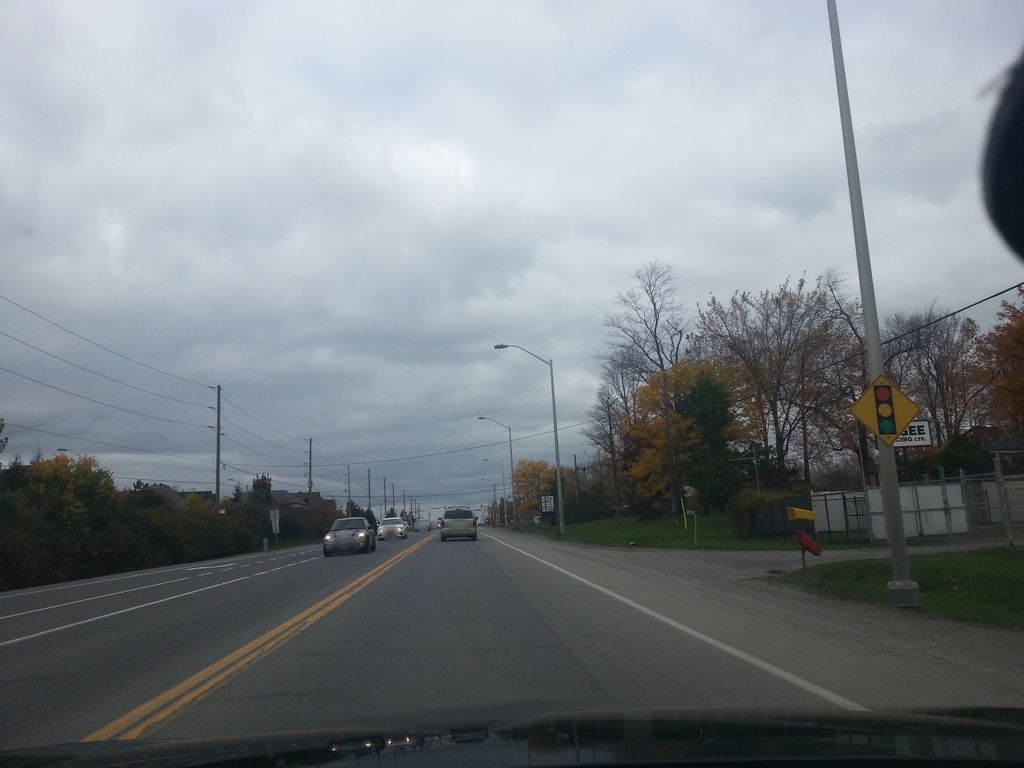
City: ottawa-gatineau